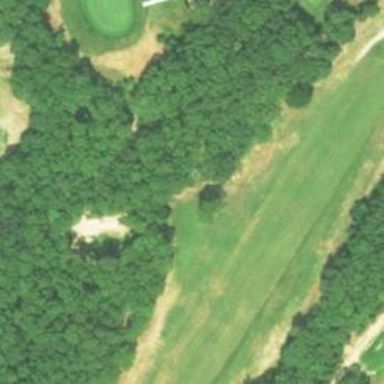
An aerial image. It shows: Path designated for golf carts.